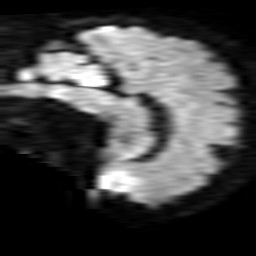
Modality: TRACE
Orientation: sagittal
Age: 66
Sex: male
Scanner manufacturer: philips
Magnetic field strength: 1.5 T
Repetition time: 4.824 s
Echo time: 0.07764 s